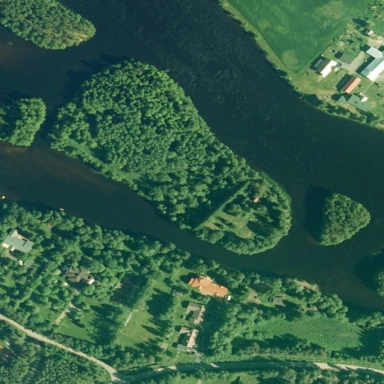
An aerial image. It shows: Forested islet.